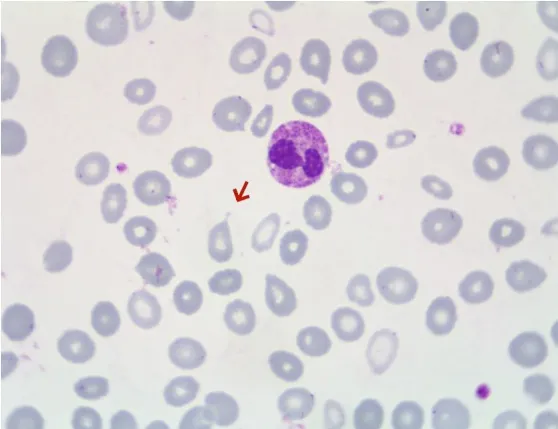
Peripheral blood smear of the patient, with arrows indicating teardrop-shaped red blood cells.
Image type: pathology (giemsa)